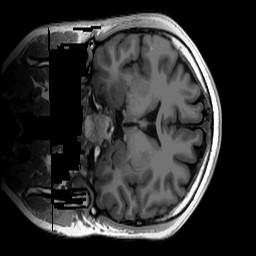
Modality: T1w
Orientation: coronal
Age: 20
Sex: female